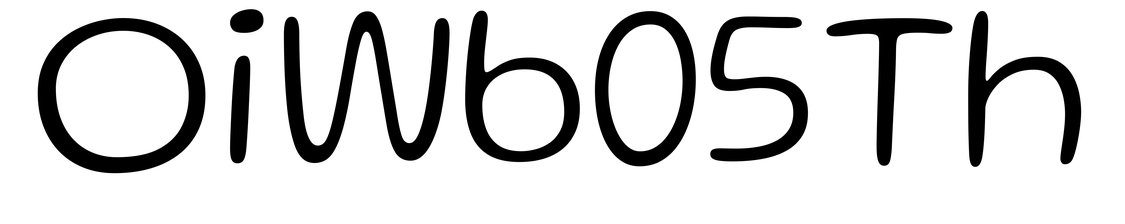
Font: Gluten_ExtraLight